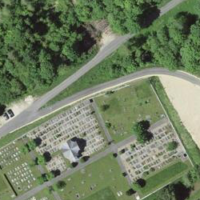
EUNIS habitat code: 44
Species observed at this site:
Anthyllis vulneraria